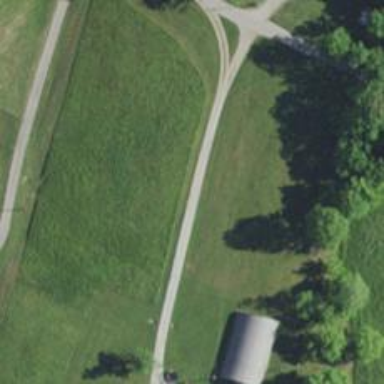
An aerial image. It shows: Driveway leading to service road.